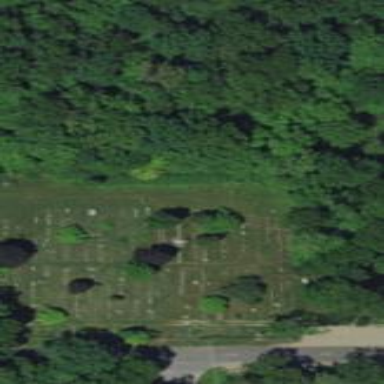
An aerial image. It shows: Grave yard.